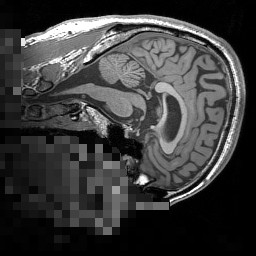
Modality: T1w
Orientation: sagittal
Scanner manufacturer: siemens
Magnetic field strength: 3 T
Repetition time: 1.5 s
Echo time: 0.00291 s